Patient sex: F
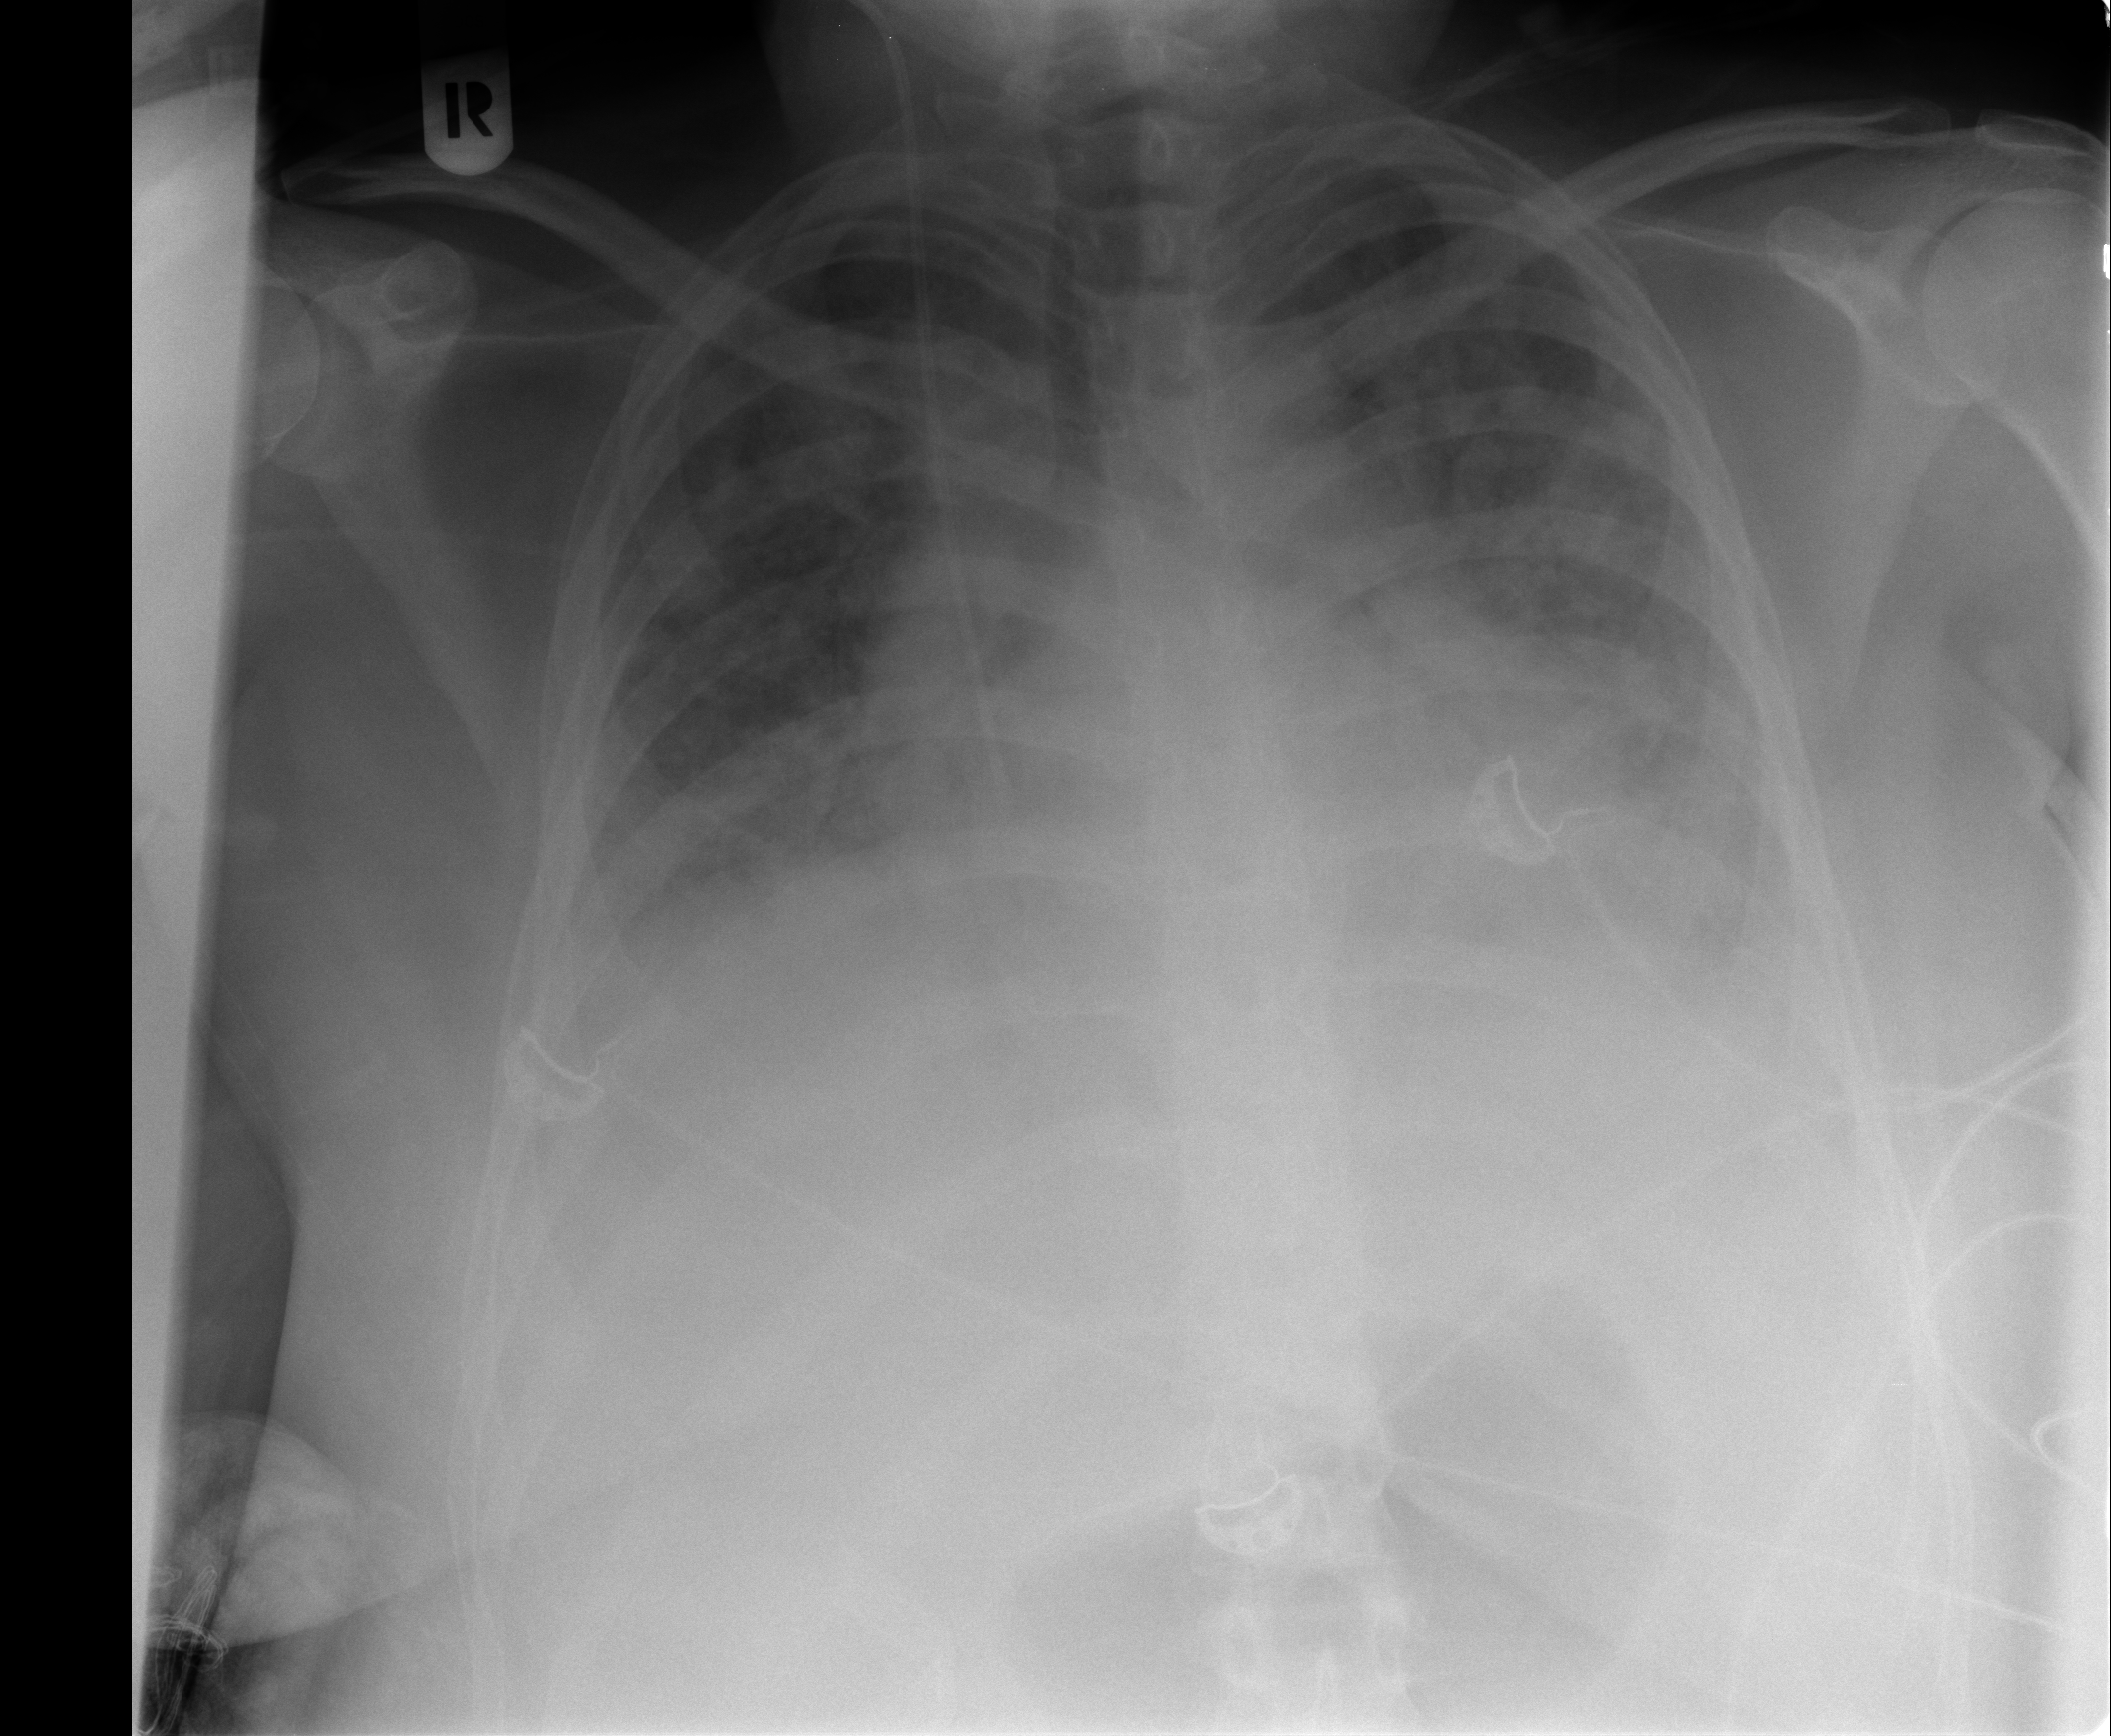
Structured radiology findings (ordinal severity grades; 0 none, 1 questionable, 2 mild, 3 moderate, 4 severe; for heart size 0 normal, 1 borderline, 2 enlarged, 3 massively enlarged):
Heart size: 1
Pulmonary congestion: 3
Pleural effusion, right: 0
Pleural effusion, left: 1
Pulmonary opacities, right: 3
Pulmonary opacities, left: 3
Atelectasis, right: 2
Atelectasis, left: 2